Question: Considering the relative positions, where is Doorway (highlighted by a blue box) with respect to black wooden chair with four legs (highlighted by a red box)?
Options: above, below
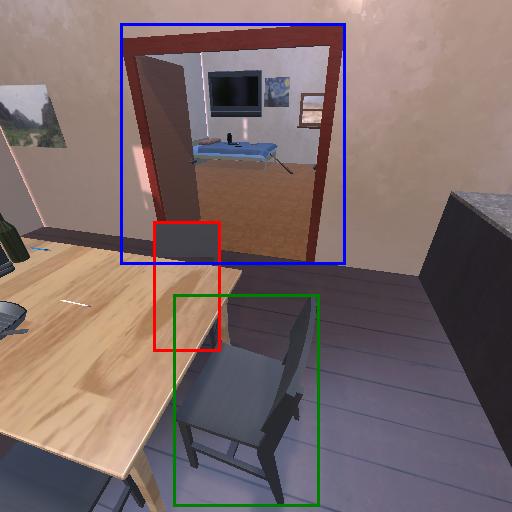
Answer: above